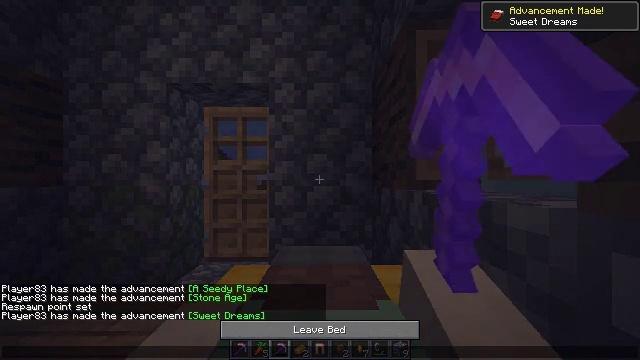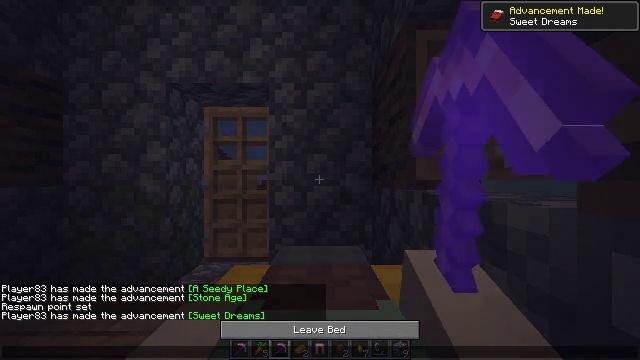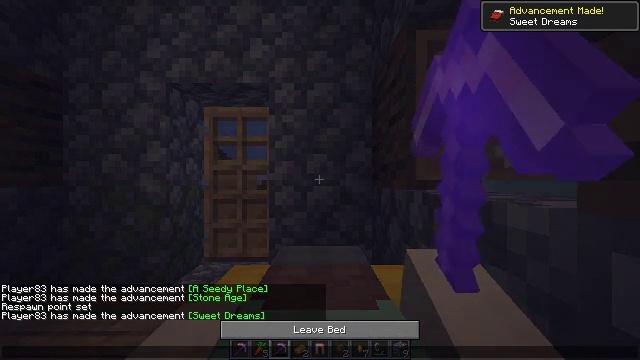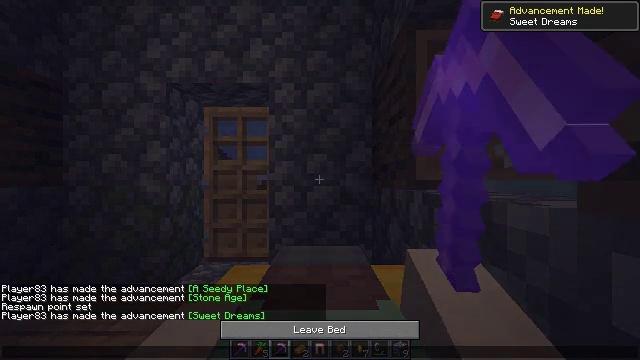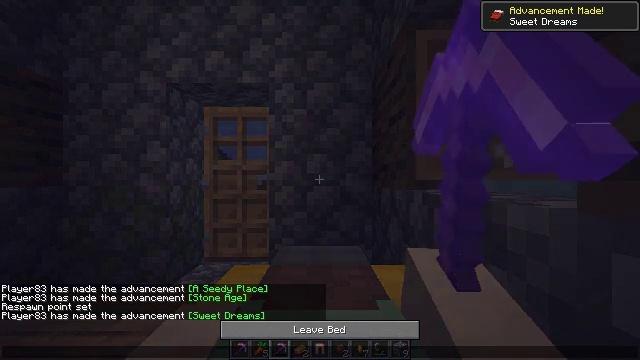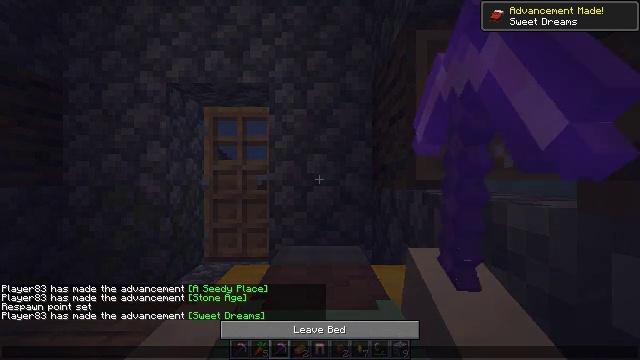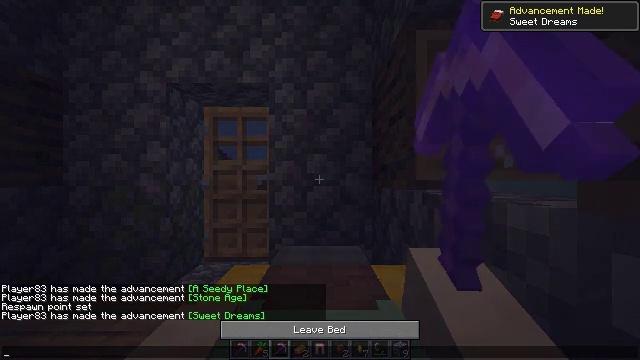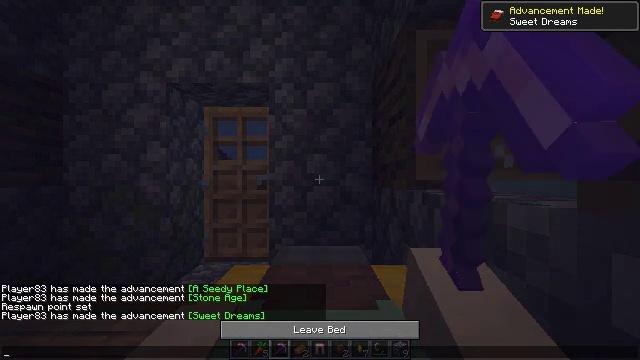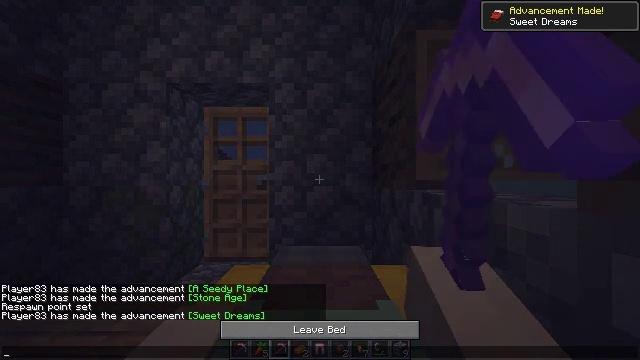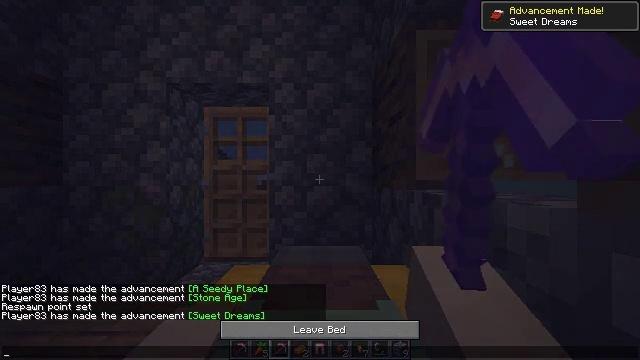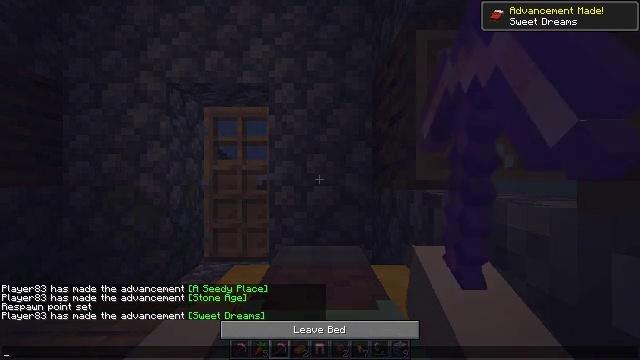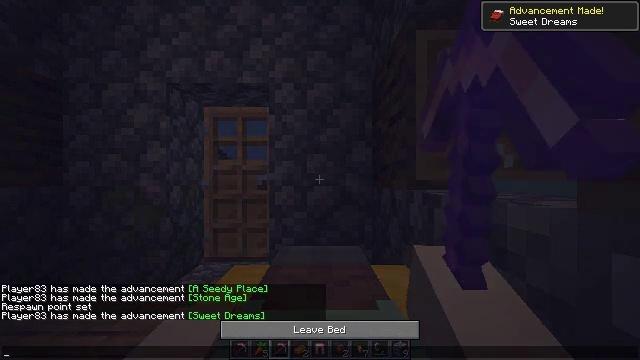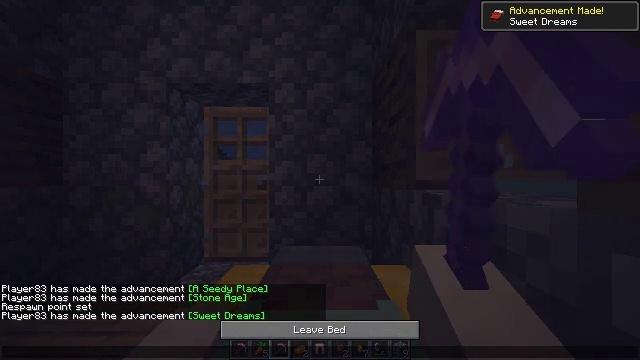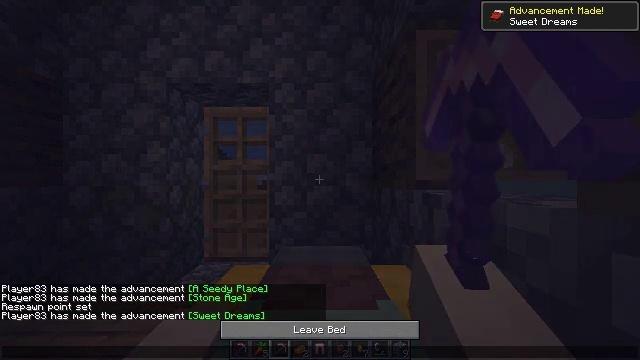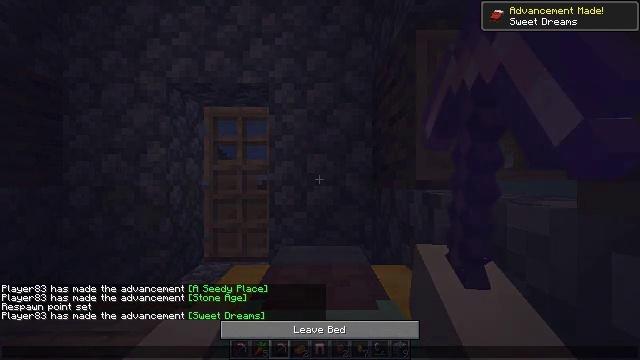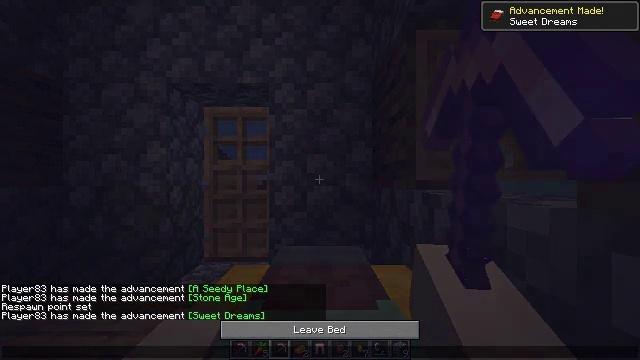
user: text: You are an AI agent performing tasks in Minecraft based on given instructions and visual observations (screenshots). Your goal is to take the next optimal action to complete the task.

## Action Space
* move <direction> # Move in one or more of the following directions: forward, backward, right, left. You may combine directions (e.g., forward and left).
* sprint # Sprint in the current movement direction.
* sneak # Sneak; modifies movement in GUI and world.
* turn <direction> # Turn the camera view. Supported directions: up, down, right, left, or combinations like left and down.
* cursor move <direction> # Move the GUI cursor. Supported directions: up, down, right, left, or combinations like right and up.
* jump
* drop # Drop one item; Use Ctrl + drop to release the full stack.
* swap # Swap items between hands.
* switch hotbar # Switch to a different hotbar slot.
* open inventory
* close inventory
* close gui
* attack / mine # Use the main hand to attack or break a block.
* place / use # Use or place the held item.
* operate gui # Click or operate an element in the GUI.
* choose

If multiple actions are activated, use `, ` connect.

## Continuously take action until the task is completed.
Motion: motion action
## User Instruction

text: Gather stripped oak wood for building.
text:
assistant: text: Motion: no_op
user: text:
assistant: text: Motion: no_op
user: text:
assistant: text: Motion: no_op
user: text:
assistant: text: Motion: no_op
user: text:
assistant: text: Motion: no_op
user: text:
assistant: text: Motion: no_op
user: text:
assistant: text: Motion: no_op
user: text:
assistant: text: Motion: no_op
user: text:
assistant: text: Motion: no_op
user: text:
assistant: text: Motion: no_op
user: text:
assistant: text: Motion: no_op
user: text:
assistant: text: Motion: no_op
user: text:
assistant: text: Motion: no_op
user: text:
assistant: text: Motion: no_op
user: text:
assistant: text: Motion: no_op
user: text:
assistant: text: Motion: no_op
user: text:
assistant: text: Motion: no_op
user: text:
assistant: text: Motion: no_op
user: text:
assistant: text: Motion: no_op
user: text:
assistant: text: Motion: no_op
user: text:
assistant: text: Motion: no_op
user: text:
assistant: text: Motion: no_op
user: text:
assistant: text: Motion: no_op
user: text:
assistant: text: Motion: no_op
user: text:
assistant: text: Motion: no_op
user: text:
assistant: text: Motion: no_op
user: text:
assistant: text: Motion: no_op
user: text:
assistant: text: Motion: no_op
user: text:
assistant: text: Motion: no_op
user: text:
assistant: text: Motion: no_op